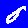
Digit: 0